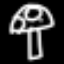
Label: mushroom